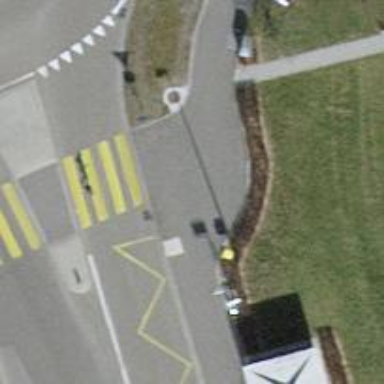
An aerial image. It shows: Post box is visible.